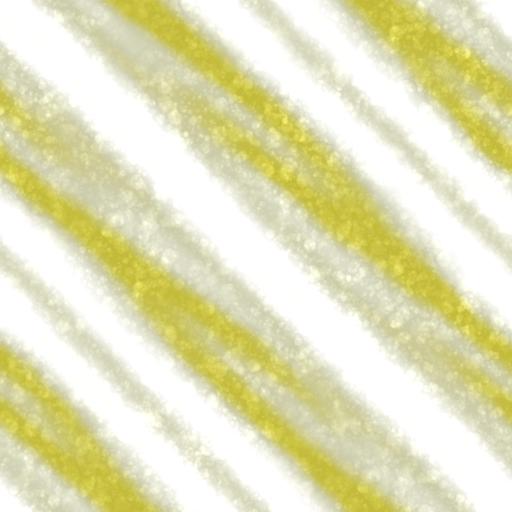
Tags: candy cane christmas coating sugar white yellow